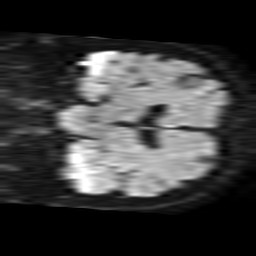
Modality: TRACE
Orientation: coronal
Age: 67
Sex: male
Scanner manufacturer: philips
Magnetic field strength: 1.5 T
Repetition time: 3.394 s
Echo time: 0.06899 s